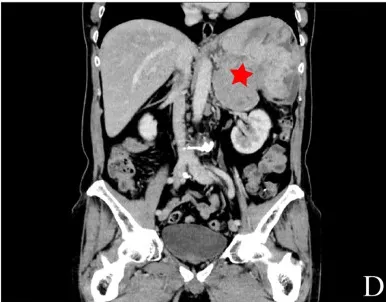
Images of abdominal computed tomography and 3D visualization reconstruction, macroscopic specimen after multivisceral resection. Coronary scan.
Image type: radiology (ct)